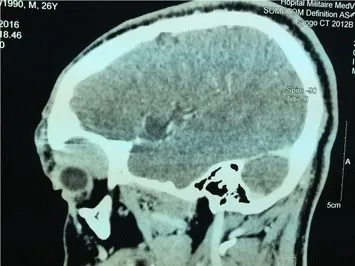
Computed Tomography scan showing a well circumscribed and homogeneous left supraconal tumor.
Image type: radiology (ct)